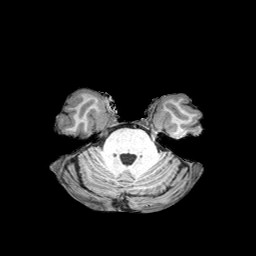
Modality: T1w
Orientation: coronal
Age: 50
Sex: female
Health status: healthy